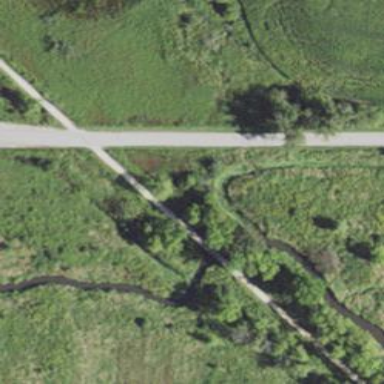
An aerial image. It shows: Abandoned railway bridge over cycleway road.